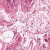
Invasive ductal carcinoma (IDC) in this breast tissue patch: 0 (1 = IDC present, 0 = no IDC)